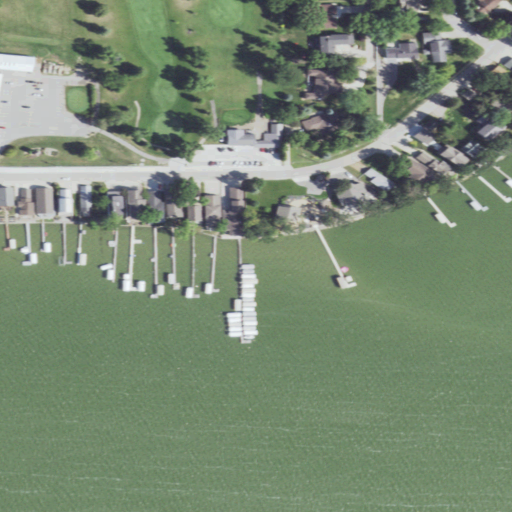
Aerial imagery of cape in Iowa named Relly Point containing open water, low intensity development, open development, medium intensity development, high intensity development, and herbaceous wetlands